Question: I want a SWT Border with radio Button, so using Group with some text name.
But I want to provide a radio button prefix to the group name border.
Is it possible?

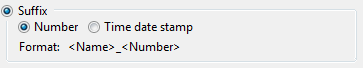
Answer: By default this is not possible. The <URL>